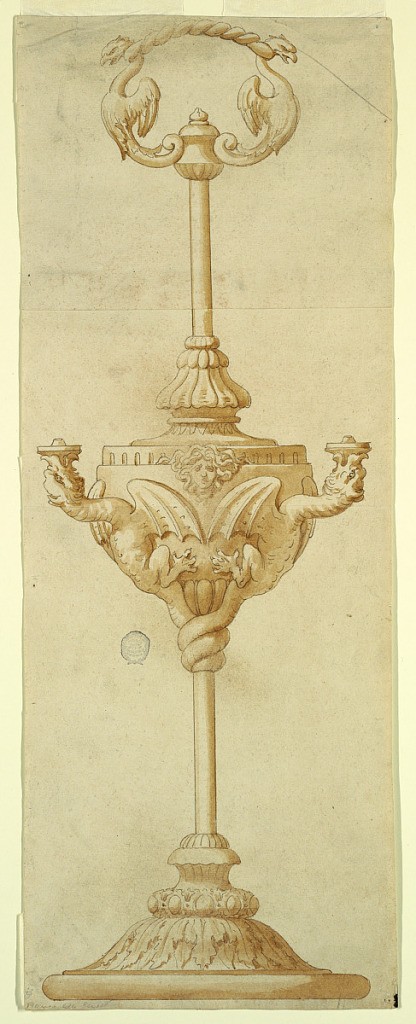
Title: Oil Lamp
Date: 1650
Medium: Pen and brown ink, brown wash on off-white laid paper, joined above center
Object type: Drawing
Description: Oil lamp. Ring at top, composed of interconnected griffins. At center, two dragons form the arms. Lobed base with acanthus leaves.